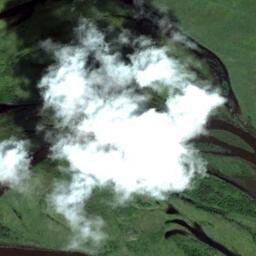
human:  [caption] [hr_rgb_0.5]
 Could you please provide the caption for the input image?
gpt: The white cloud is above green land .

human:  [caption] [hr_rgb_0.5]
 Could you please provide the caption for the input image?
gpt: White clouds on green land .

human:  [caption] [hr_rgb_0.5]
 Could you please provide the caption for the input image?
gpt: A thin cloud of thin clouds floated in the air .

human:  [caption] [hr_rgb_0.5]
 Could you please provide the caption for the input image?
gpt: The cumulus clouds are located above the land covered by dense vegetation and some rivers go through the land .

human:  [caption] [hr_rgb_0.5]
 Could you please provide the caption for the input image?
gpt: There are thick white clouds over a green mountain .